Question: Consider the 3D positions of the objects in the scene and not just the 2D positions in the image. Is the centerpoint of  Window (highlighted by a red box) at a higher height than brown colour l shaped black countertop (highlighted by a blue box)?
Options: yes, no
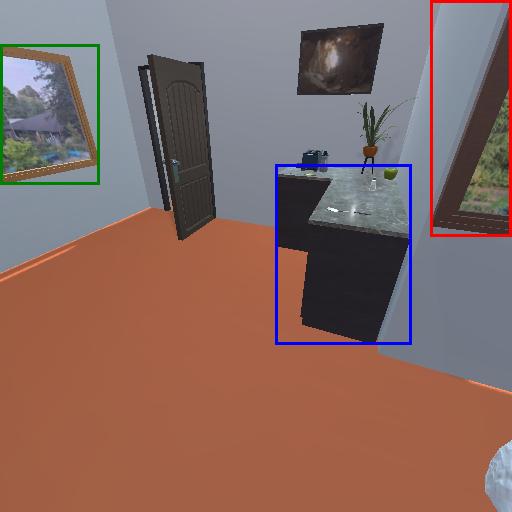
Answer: yes